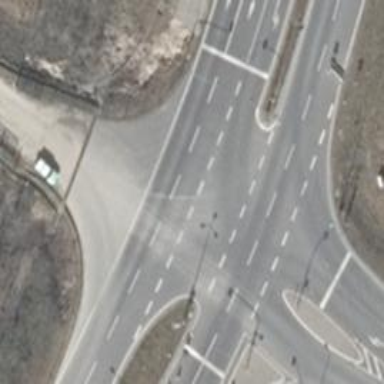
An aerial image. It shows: Tertiary road with asphalt surface.